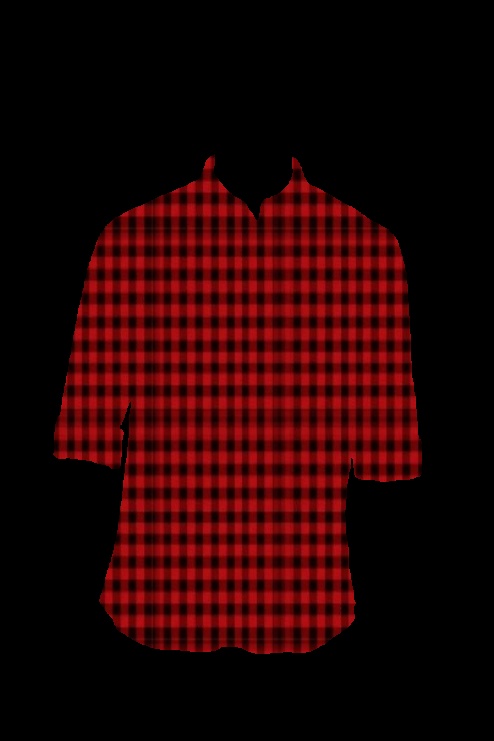
red buffalo plaid tee